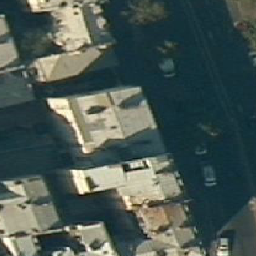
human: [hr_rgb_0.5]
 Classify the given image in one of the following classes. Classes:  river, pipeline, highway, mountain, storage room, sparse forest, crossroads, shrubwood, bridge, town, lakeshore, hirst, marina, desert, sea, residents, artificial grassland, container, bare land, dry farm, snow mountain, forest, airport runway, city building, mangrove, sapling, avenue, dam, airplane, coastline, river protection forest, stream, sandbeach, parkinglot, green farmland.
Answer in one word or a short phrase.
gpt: city building